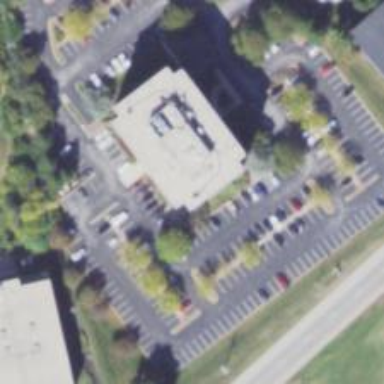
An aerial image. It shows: Commercial building.